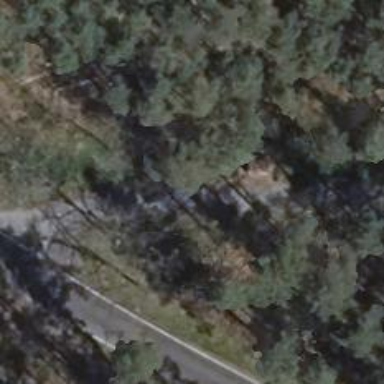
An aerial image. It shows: Road with "give way" sign.